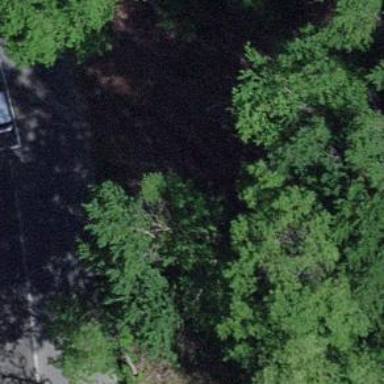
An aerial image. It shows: Road with steps.